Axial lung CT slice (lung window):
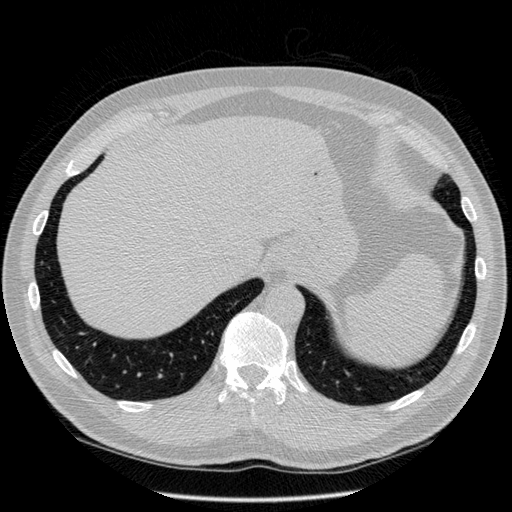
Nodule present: no